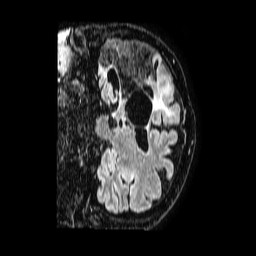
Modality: FLAIR
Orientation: coronal
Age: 56
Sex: male
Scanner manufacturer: philips
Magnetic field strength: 1.5 T
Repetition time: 4.8 s
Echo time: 0.3 s